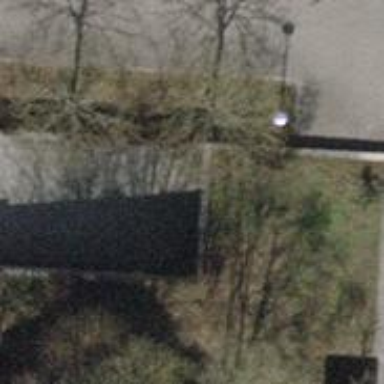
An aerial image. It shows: Parking entrance.